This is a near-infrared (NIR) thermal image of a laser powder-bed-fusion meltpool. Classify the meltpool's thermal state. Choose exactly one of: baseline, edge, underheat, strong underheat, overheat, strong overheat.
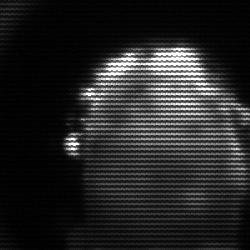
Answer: baseline